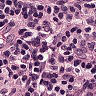
Metastatic tissue present: no